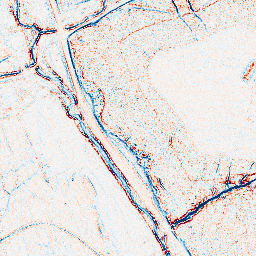
Category: edge_preserving
Decomposition family: anisotropic_diffusion
Decomposition parameters: iterations: 5
kappa: 50
gamma: 0.1
Upsampling method: quartic
Upsampling parameters: scale: 2
Upsampling scale: 2